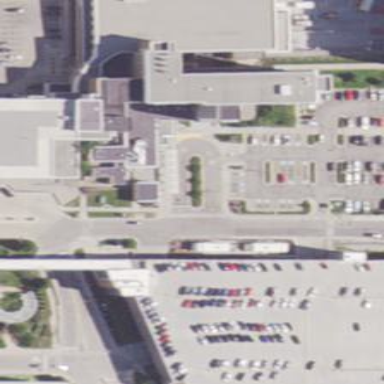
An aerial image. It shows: Section of hospital building.